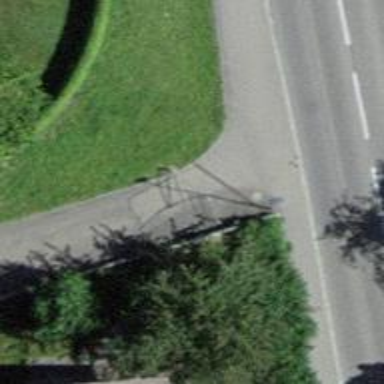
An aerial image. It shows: Cycle barrier.